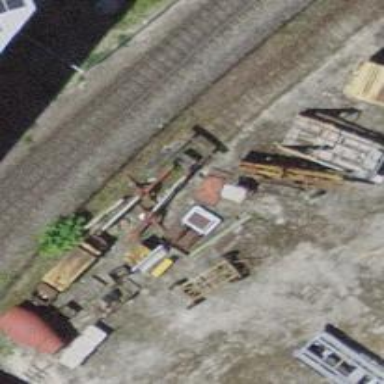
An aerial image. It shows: Railway buffer stop.